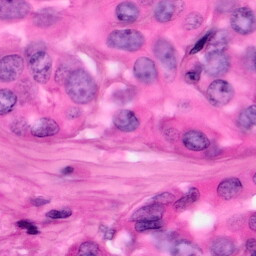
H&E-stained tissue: Pancreatic